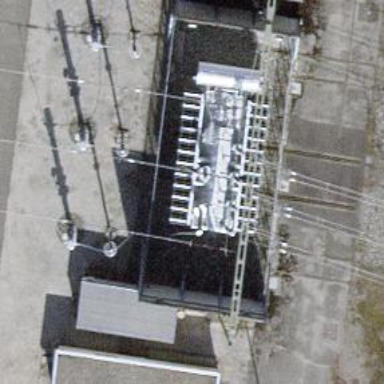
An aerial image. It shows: Insulator used in power systems.